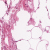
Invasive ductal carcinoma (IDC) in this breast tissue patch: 0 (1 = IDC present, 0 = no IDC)